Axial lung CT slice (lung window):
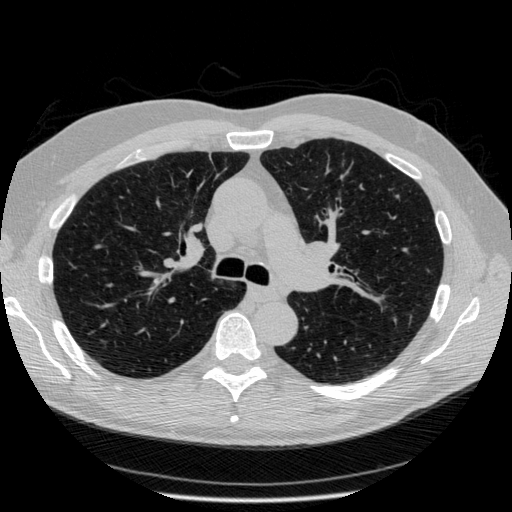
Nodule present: no